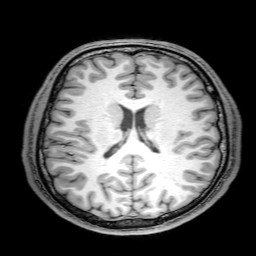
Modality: T1w
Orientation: coronal
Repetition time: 0.00828 s
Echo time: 0.00388 s